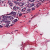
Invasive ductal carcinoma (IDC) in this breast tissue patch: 0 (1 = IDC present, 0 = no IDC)